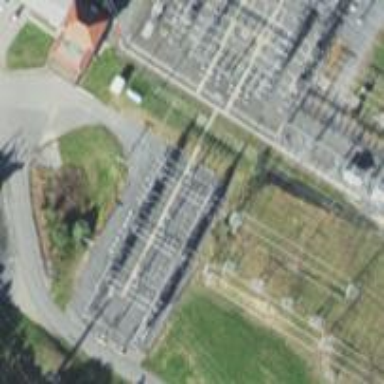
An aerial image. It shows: Switch for power supply.